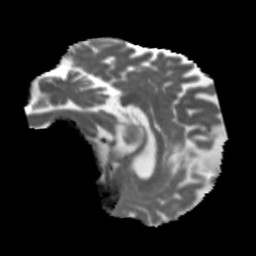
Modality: MD
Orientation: sagittal
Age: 71
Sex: female
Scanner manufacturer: siemens
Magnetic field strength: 3 T
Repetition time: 5.47 s
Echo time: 0.0854 s